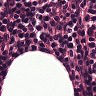
Metastatic tissue present: no